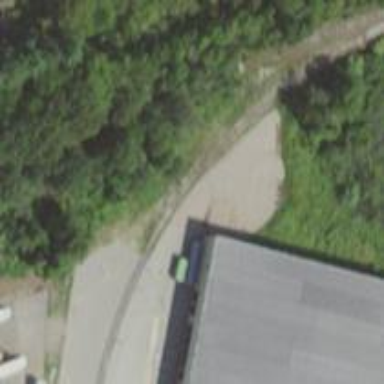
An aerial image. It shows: Abandoned railway siding.